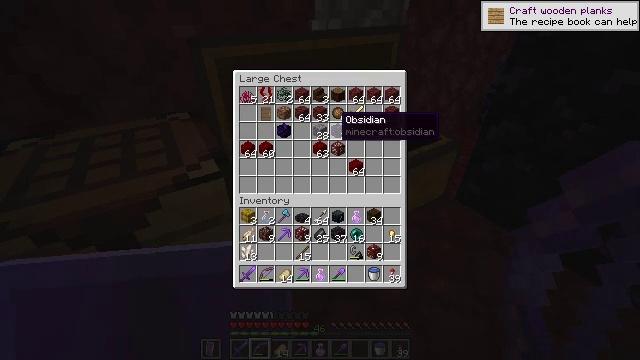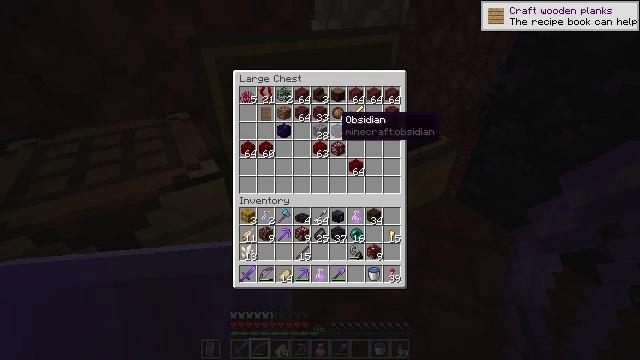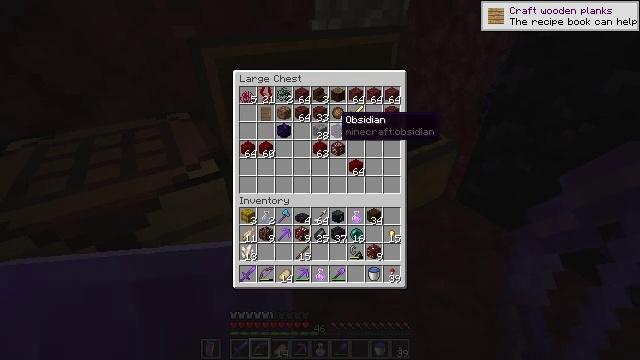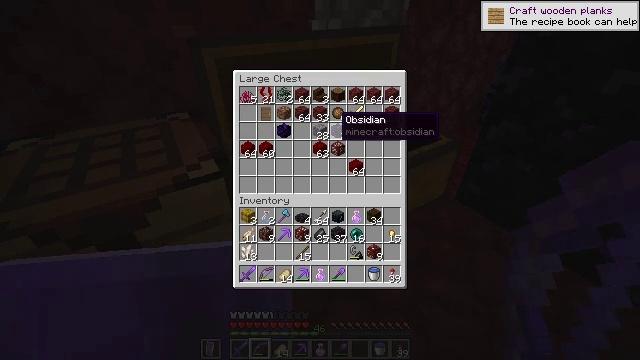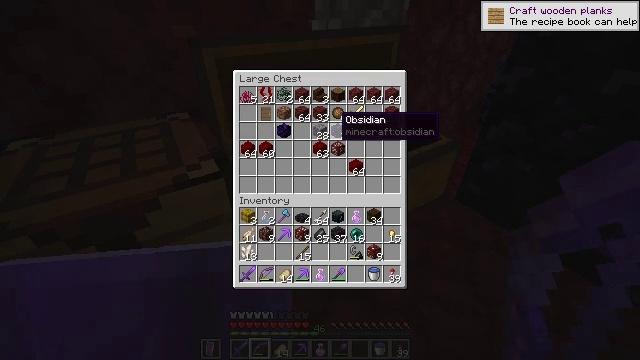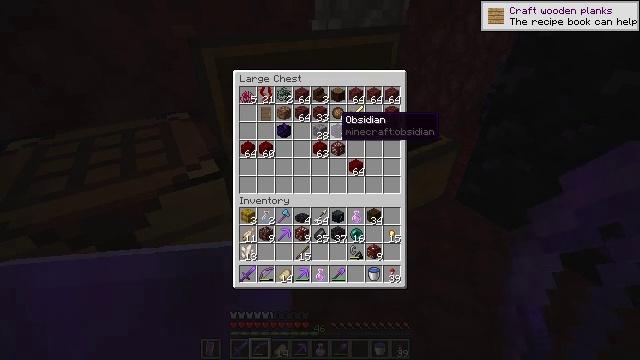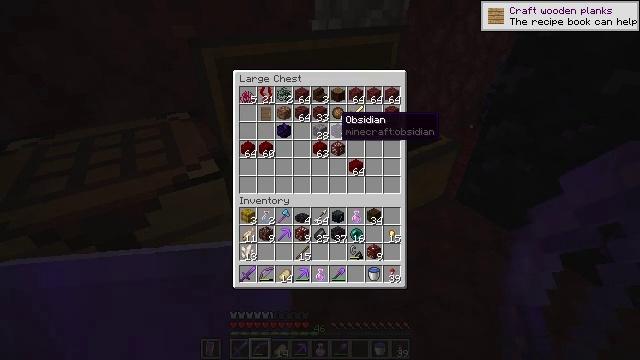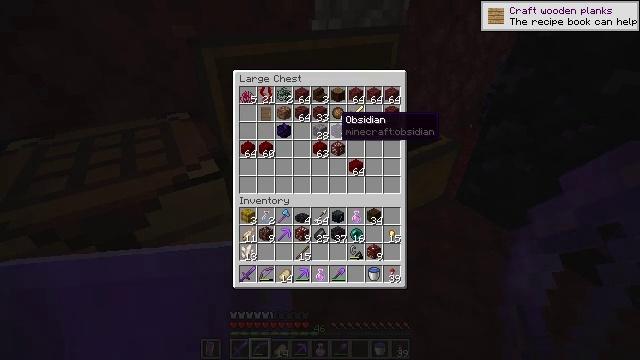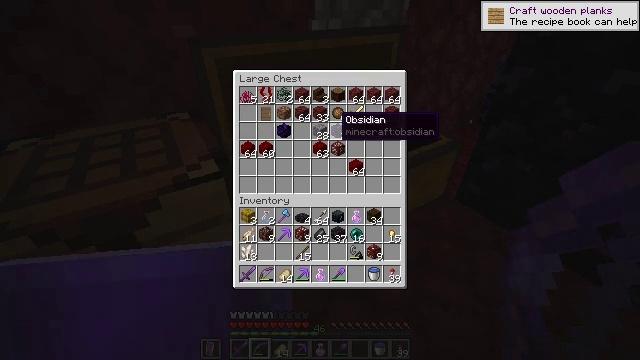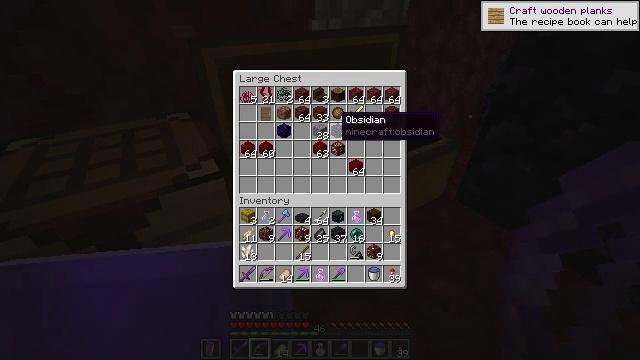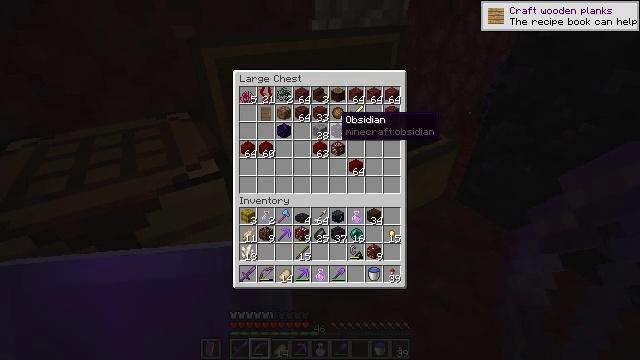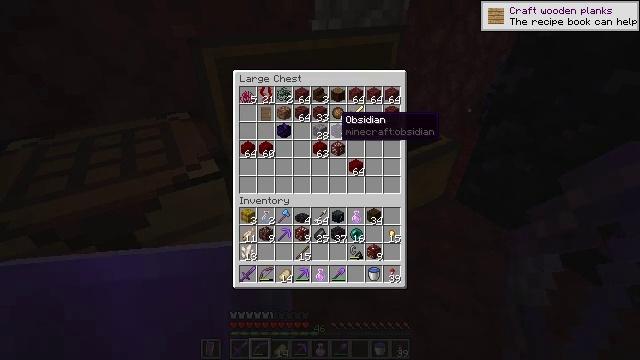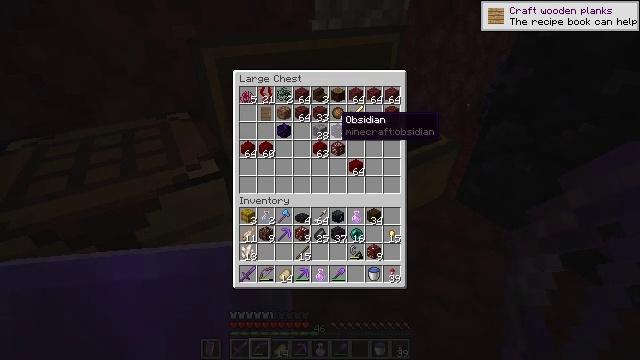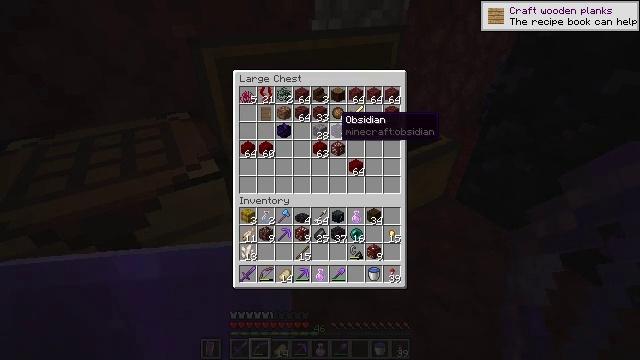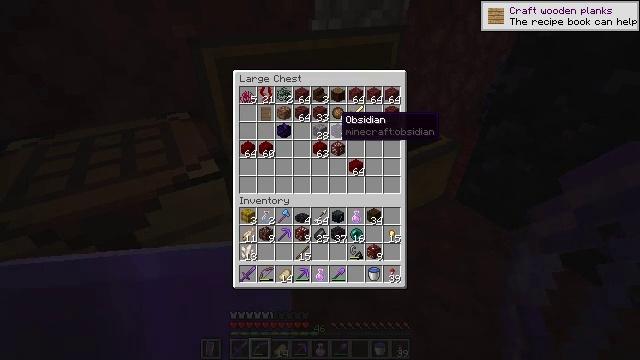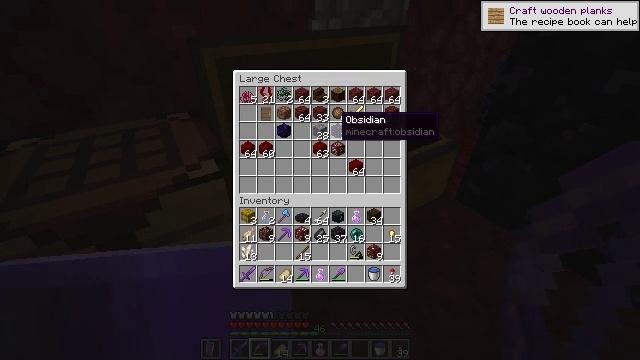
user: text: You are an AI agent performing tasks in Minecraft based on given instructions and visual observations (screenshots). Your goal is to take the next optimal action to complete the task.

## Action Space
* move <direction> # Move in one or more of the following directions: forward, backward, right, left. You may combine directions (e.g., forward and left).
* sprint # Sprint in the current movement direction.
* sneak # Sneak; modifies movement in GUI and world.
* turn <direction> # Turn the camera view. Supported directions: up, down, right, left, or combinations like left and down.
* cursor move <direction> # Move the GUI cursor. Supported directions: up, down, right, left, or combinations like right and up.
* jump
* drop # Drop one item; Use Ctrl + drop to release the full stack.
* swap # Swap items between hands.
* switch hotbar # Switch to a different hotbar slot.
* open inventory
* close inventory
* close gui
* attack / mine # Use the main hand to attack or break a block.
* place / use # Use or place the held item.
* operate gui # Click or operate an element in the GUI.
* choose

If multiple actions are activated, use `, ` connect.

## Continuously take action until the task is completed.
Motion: motion action
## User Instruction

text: craft item air
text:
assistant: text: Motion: no_op
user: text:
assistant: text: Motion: no_op
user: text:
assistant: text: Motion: no_op
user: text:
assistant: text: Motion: no_op
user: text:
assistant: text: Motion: no_op
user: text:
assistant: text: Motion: no_op
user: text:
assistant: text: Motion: no_op
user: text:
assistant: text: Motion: no_op
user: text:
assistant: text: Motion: no_op
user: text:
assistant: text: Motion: no_op
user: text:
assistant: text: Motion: no_op
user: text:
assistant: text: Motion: no_op
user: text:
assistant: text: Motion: no_op
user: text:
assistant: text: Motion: no_op
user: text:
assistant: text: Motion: no_op
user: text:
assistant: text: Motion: no_op
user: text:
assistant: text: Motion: no_op
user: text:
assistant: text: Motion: no_op
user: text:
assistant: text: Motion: sneak
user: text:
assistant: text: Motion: sneak
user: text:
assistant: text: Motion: sneak, attack / mine
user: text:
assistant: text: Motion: sneak, attack / mine
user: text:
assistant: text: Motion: sneak
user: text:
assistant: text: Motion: sneak
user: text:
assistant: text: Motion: sneak
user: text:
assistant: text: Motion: no_op
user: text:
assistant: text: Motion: no_op
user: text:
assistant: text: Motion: no_op
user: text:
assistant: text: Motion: no_op
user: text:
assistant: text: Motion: no_op